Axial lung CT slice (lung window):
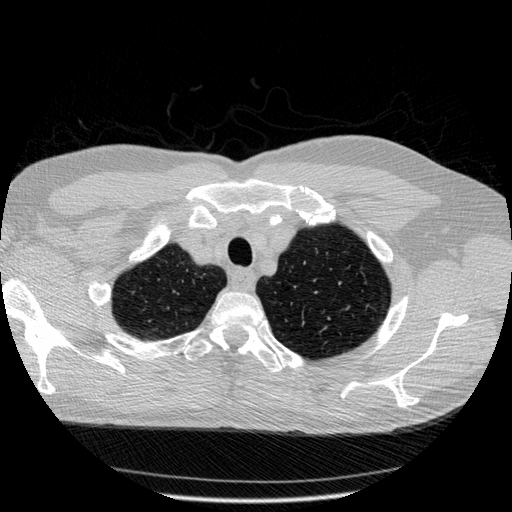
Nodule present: no